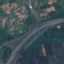
Label: Highway